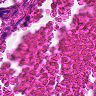
Metastatic tissue present: no